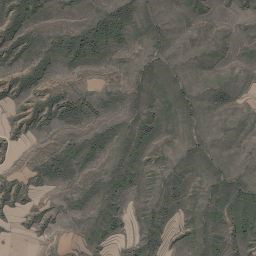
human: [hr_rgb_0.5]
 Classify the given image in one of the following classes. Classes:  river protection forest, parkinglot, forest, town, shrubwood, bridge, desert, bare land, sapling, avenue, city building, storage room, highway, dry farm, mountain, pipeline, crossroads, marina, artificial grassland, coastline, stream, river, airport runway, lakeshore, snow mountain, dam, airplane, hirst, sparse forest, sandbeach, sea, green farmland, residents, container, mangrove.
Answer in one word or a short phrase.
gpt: mountain